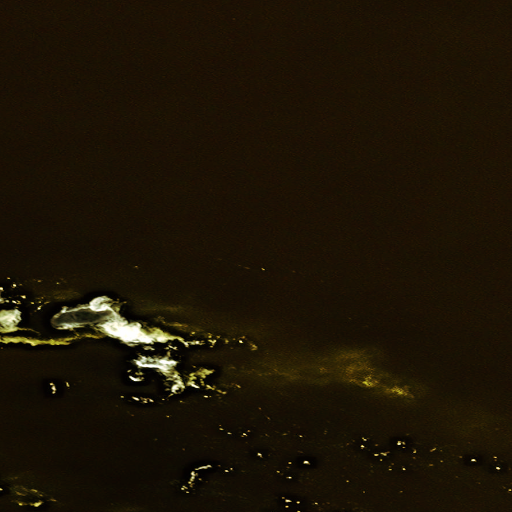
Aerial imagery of island in Alaska named Swirl Rock containing only unknown